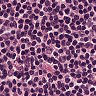
Metastatic tissue present: no